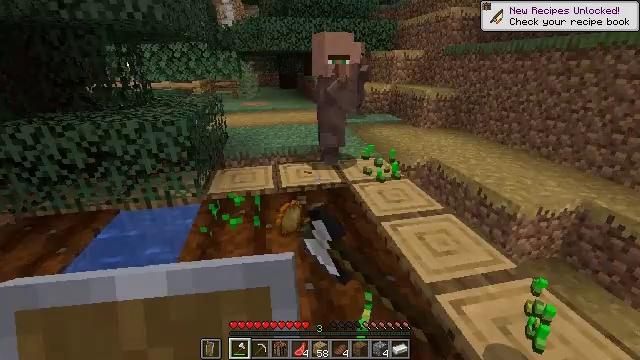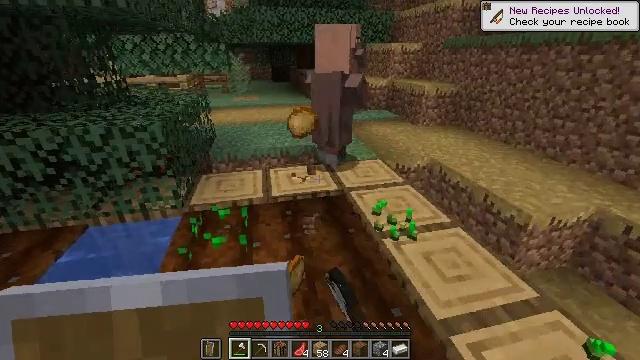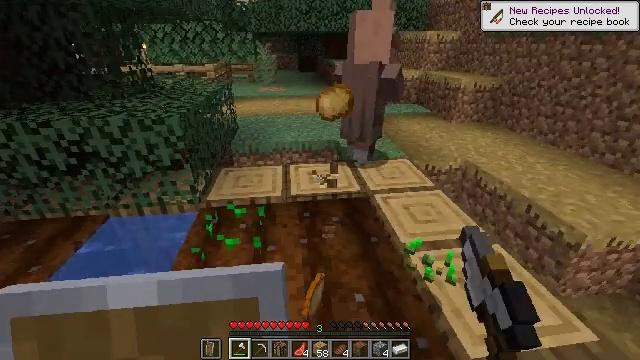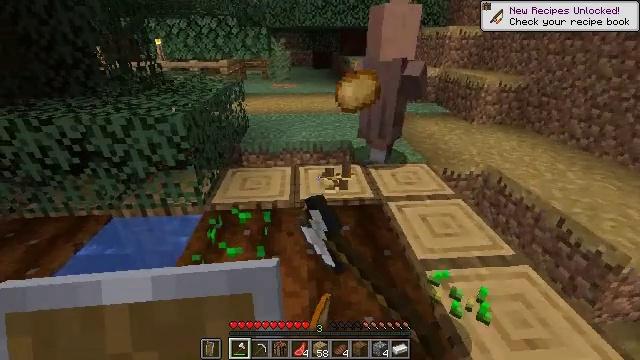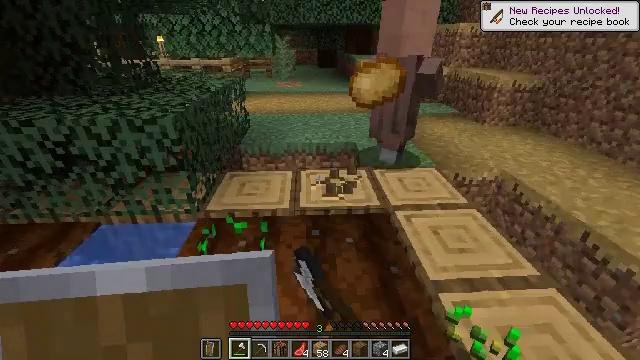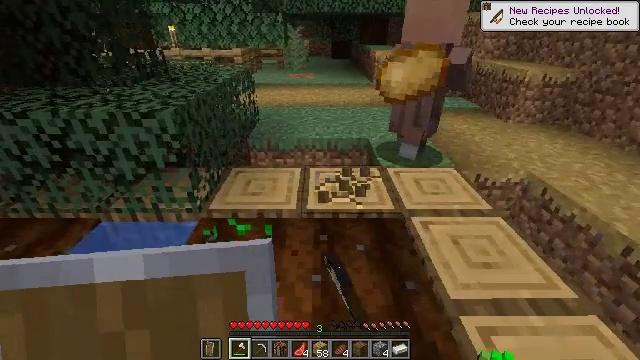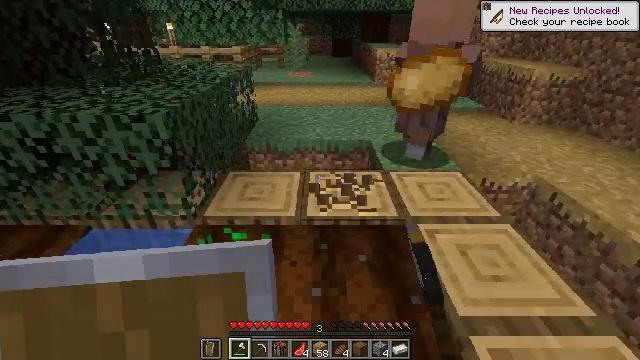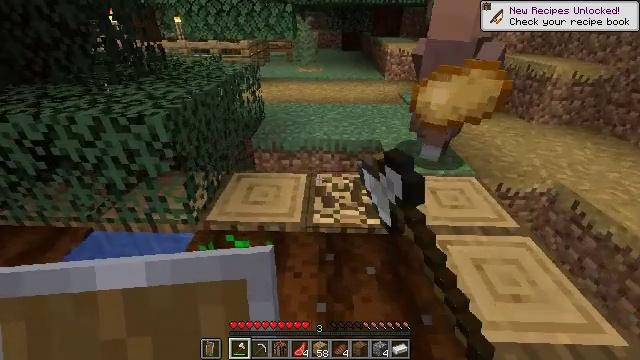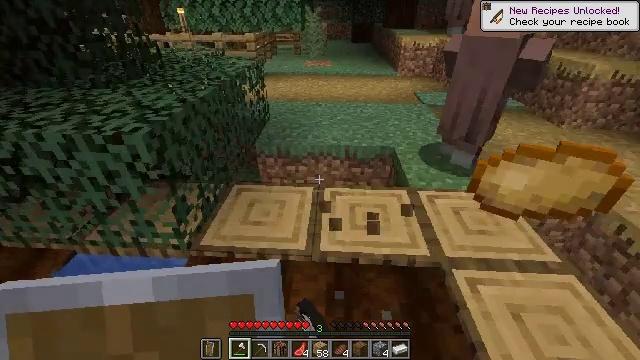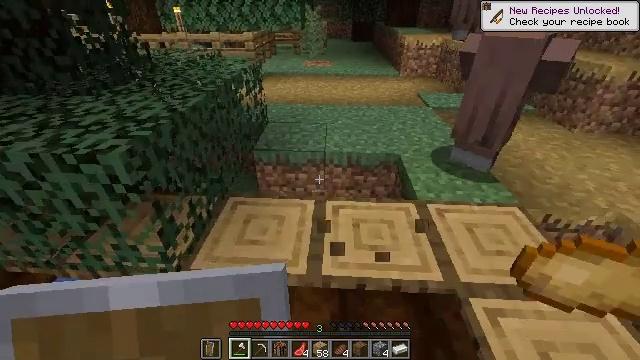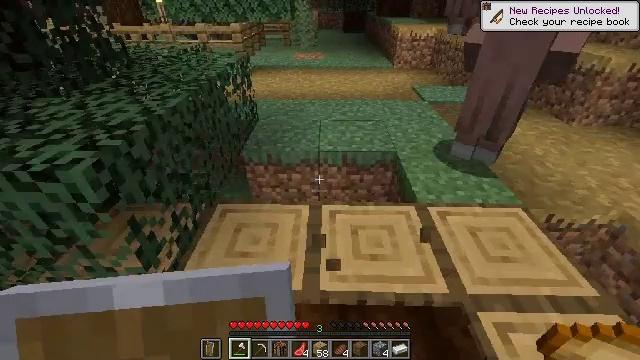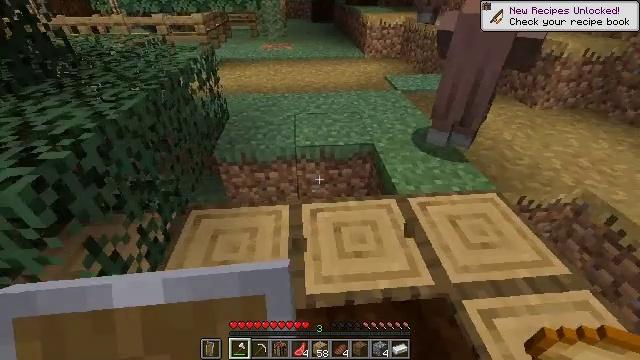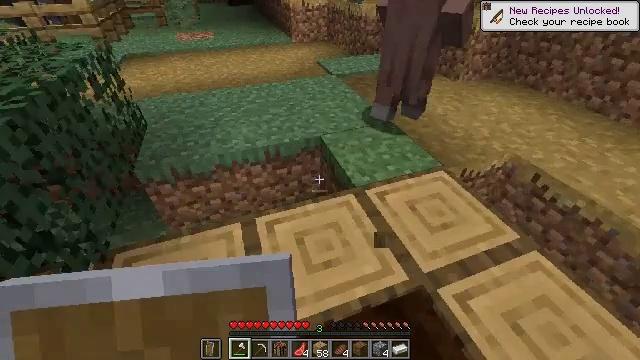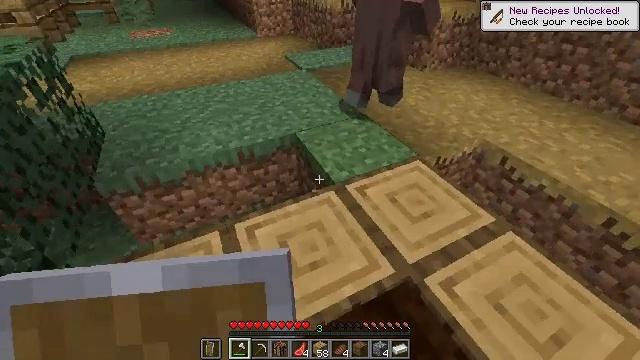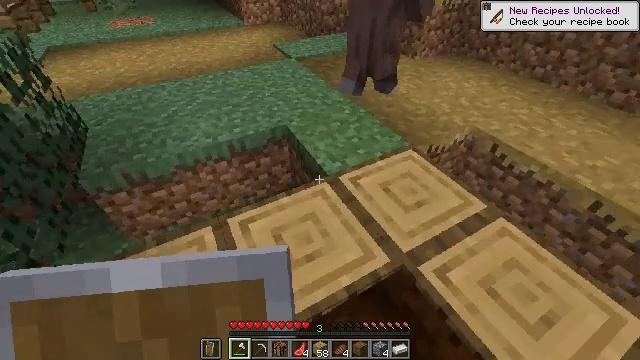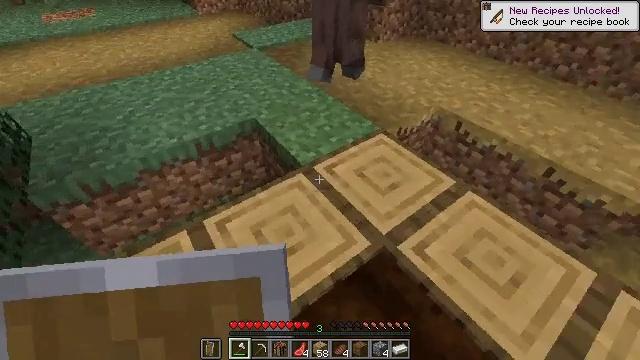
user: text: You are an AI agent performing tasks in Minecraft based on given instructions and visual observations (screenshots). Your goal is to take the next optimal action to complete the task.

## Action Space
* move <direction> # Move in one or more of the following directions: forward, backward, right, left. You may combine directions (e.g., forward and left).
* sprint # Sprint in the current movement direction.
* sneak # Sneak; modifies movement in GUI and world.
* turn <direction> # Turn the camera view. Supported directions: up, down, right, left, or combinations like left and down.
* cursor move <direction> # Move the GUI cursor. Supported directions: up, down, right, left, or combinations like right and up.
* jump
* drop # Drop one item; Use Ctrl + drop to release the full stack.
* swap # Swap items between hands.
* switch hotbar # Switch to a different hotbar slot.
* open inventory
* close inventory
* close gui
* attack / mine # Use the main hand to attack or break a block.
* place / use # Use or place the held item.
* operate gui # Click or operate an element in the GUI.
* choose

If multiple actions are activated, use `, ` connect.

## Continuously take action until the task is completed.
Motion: motion action
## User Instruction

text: Destroy the wheat to collect it.
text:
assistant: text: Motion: move forward, turn right and down, attack / mine
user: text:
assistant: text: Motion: move forward, turn left and down, attack / mine
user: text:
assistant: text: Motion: move forward, turn left, attack / mine
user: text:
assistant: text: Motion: move forward, turn left, attack / mine
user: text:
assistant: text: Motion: move forward, turn left and down, attack / mine
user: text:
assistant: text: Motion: move forward, attack / mine
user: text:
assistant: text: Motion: move forward, turn left and down, attack / mine
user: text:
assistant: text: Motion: move forward, turn left and down
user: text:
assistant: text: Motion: move forward
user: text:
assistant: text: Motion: move forward, turn right and down
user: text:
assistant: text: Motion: move forward, turn right and down
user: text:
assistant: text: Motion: turn right and down
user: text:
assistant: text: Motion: turn right and down
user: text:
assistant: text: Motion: turn right and down
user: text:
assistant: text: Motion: turn right and down
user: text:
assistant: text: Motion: turn right
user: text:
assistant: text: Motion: turn right
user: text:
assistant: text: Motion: turn right
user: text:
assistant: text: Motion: turn right and down
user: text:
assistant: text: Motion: turn right
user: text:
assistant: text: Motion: turn right
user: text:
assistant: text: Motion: turn right
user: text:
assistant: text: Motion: turn right, attack / mine
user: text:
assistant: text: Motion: turn right, attack / mine
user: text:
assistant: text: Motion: turn right, attack / mine
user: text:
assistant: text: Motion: turn right and down
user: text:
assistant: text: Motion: turn right and down
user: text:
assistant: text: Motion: turn right and down
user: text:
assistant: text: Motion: turn right and down, attack / mine
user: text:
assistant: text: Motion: attack / mine